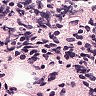
Metastatic tissue present: no